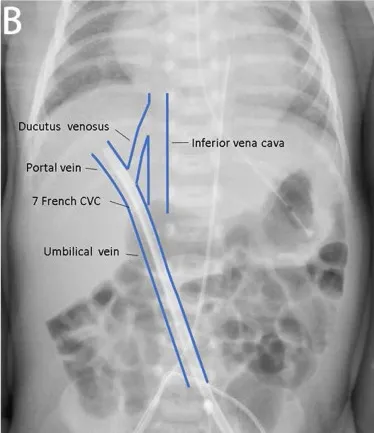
The correct and incorrect positions of vascular accesses of continuous kidney replacement therapy (CKRT). (B) We also tried to establish vascular access via the umbilical vein for case B. The catheter tip was at the portal vein and could not provide satisfactory duration for dialysis.
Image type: radiology (x_ray)